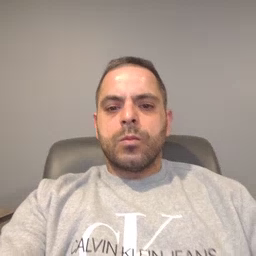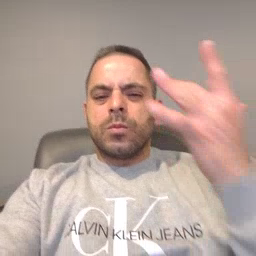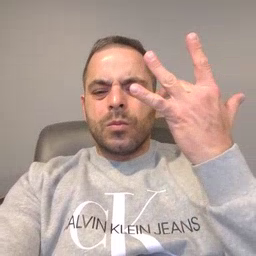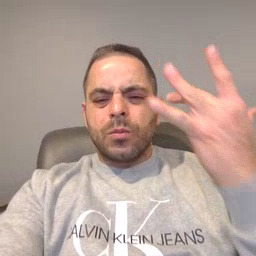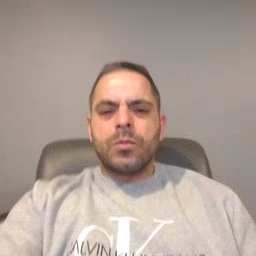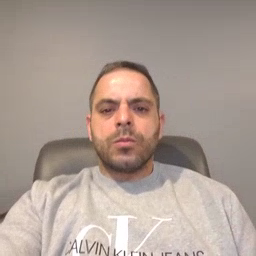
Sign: why